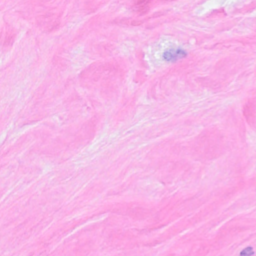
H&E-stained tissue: Breast